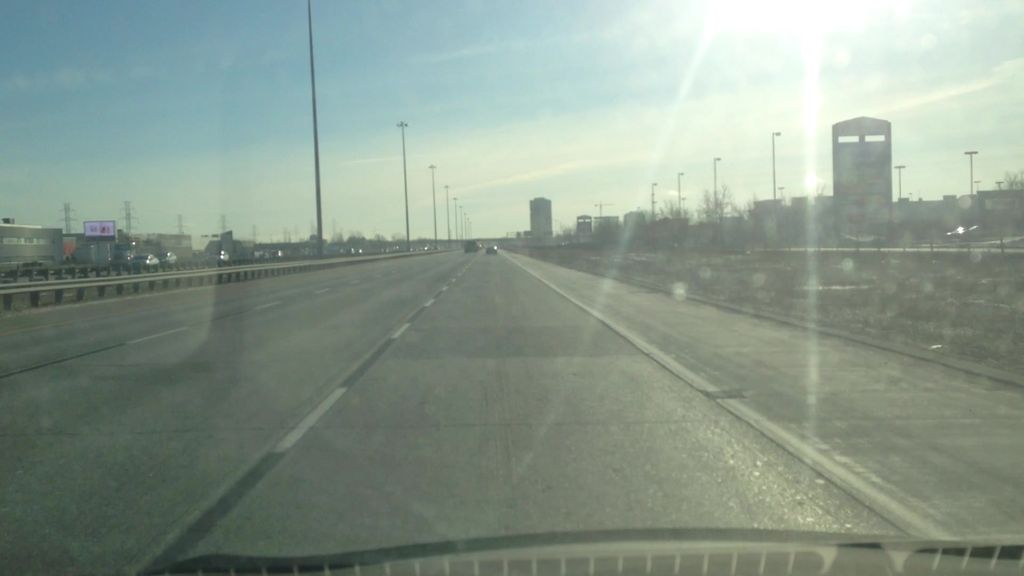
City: montreal